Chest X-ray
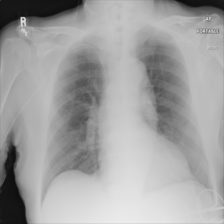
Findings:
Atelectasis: negative
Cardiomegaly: negative
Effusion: negative
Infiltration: negative
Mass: negative
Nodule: negative
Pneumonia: negative
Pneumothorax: negative
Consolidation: negative
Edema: negative
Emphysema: negative
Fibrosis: negative
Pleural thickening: negative
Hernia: negative